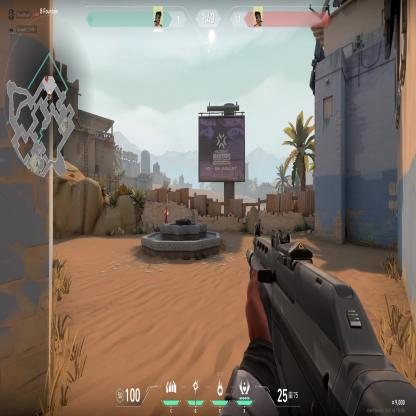
Label: enemy